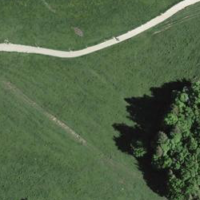
EUNIS habitat code: 24
Species observed at this site:
Succisa pratensis